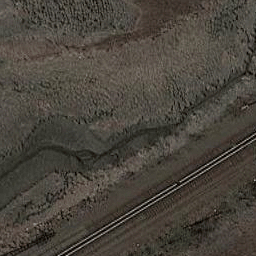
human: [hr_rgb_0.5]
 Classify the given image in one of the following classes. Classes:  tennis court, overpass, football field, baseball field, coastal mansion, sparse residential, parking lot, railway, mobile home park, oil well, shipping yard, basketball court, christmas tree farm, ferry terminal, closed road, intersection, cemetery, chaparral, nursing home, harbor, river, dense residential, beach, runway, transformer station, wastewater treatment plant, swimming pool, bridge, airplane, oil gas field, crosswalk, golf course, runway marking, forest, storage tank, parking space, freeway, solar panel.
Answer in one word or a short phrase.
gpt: railway